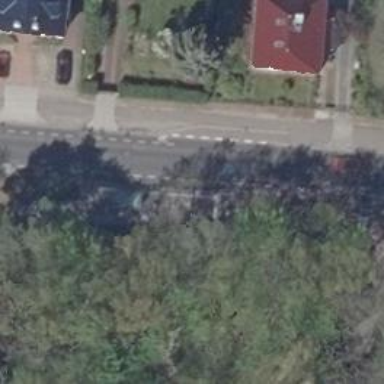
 and sidewalks on both sides. There is cycle lane on both sides of the road."